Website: apple
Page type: billing-address
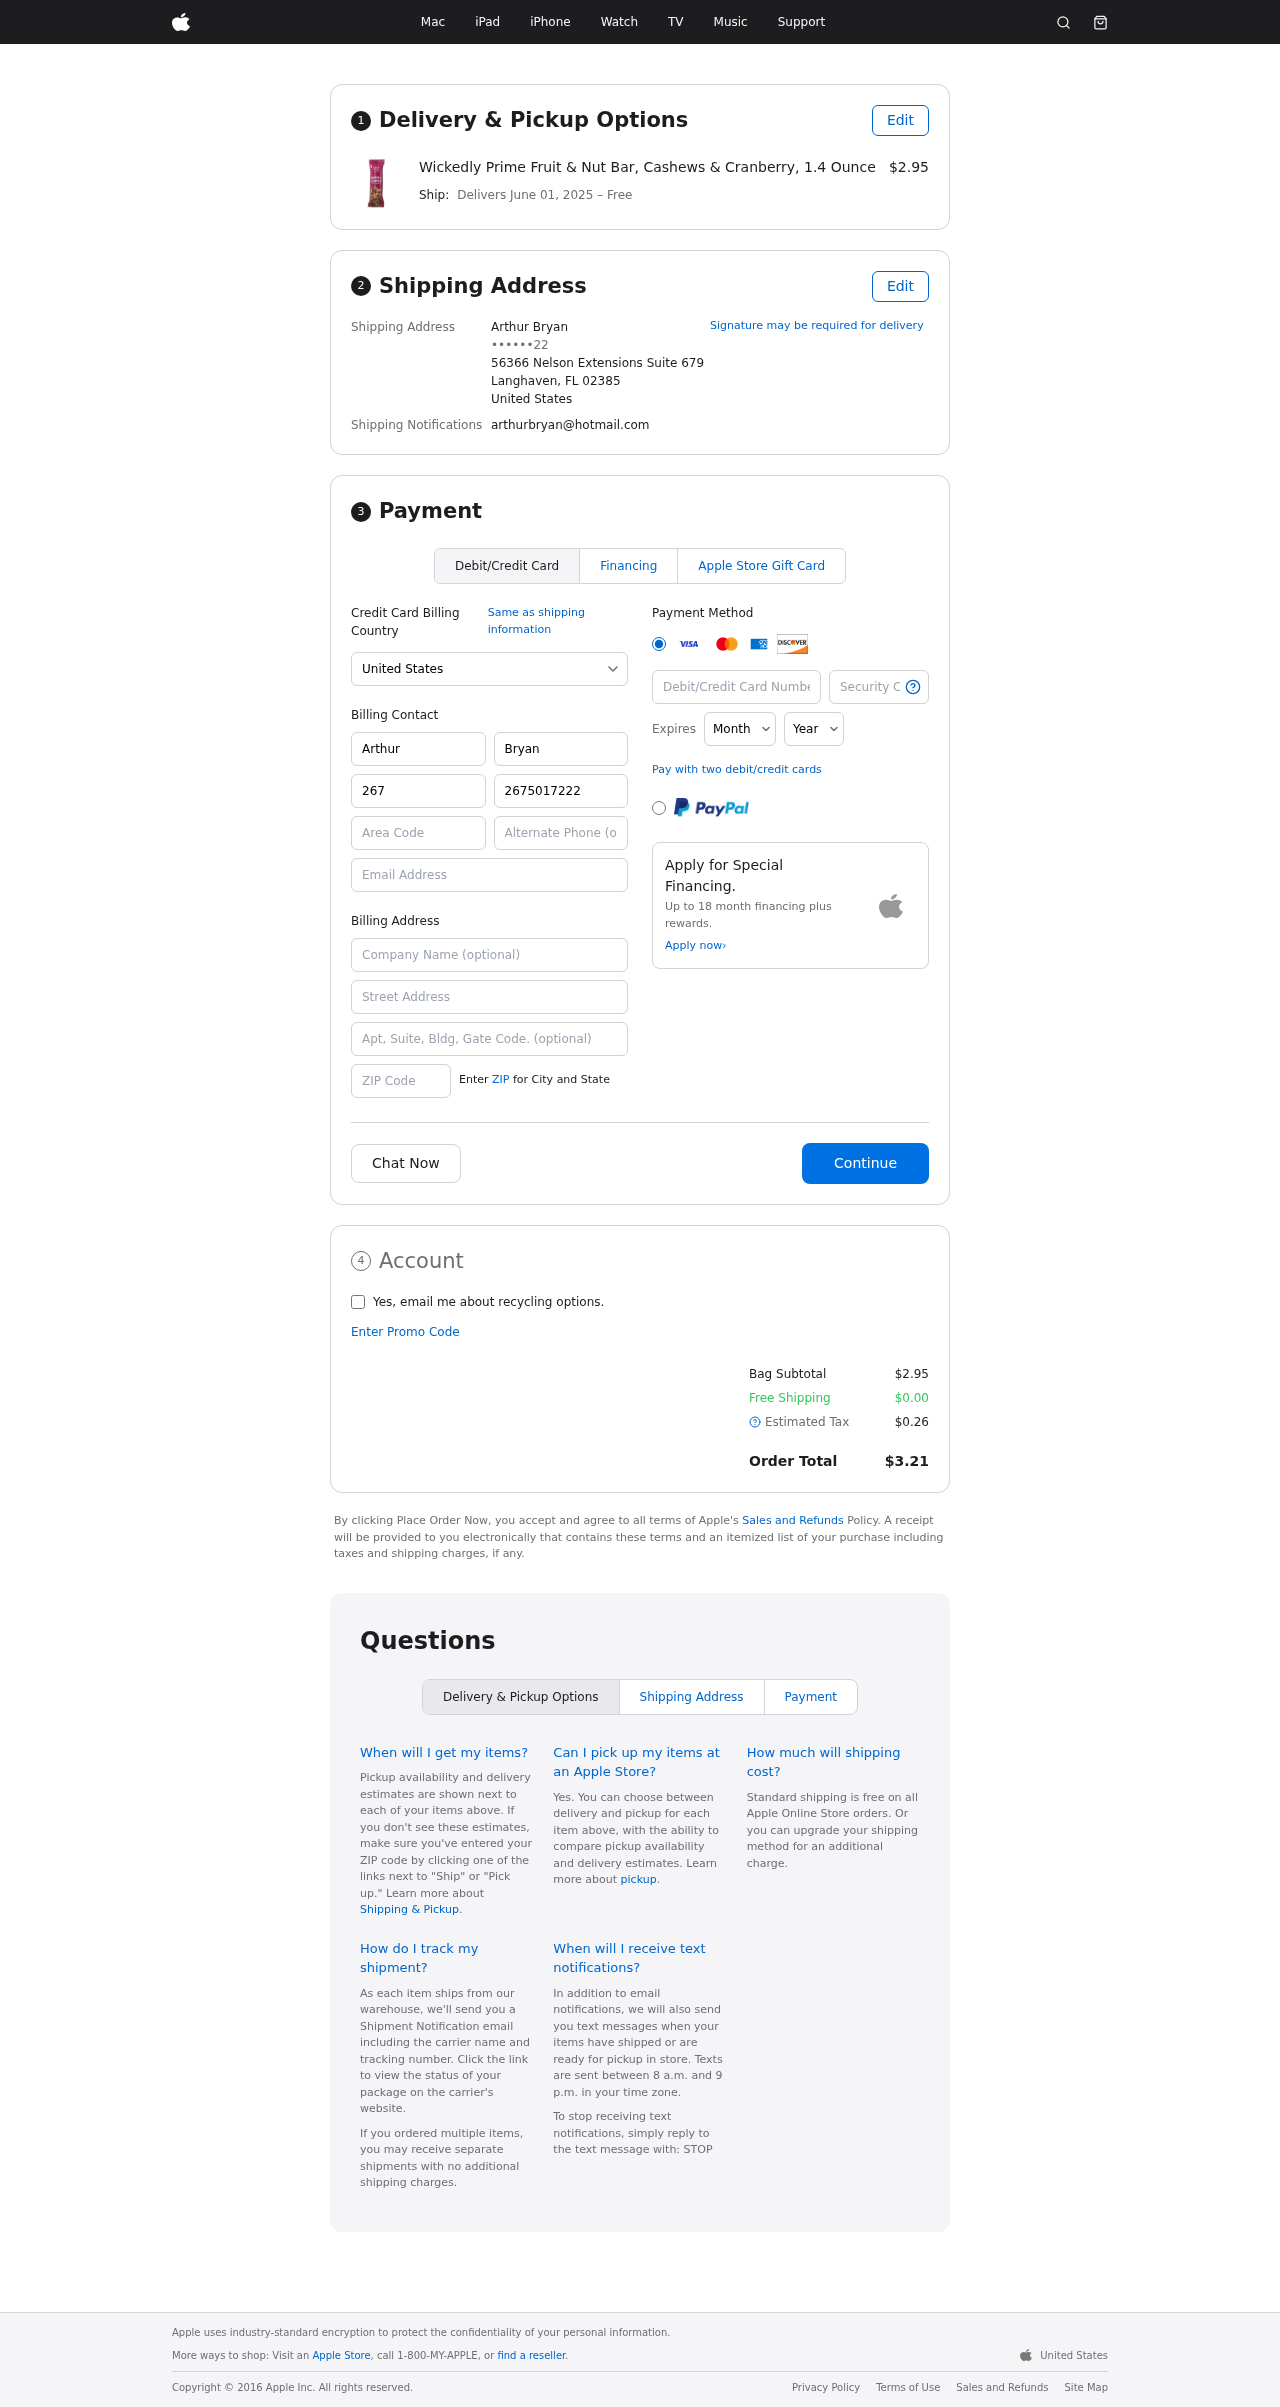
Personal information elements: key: PII_CARD_CVV
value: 167
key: PII_CARD_EXPIRY_MONTH
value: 05
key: PII_CARD_EXPIRY_YEAR
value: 30
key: PII_CARD_NUMBER
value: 2503 7203 3957 6192
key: PII_CITY_STATE_ZIP
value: Langhaven, FL 02385
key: PII_COUNTRY
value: United States
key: PII_EMAIL
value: arthurbryan@hotmail.com
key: PII_FULLNAME
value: Arthur Bryan
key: PII_STREET
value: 56366 Nelson Extensions Suite 679
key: PII_PHONE_MASKED
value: ••••••22
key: PII_BILLING_FIRSTNAME
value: Arthur
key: PII_BILLING_LASTNAME
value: Bryan
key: PII_BILLING_PHONE_AREA
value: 267
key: PII_BILLING_PHONE
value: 2675017222
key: PII_BILLING_EMAIL
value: arthurbryan@hotmail.com
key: PII_BILLING_COMPANY
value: Greene, Bradley and Flores
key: PII_BILLING_STREET
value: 56366 Nelson Extensions Suite 679
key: PII_BILLING_STREET2
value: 610 Douglas Junctions
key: PII_BILLING_POSTCODE
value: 02385
Product elements: key: PRODUCT1_NAME
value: Wickedly Prime Fruit & Nut Bar, Cashews & Cranberry, 1.4 Ounce
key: PRODUCT1_PRICE
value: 2.95
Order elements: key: ORDER_DELIVERY_DATE
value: June 01, 2025
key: ORDER_SUBTOTAL
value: $2.95
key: ORDER_SHIPPING_COST
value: $0.00
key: ORDER_TAX
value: $0.26
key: ORDER_TOTAL
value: $3.21